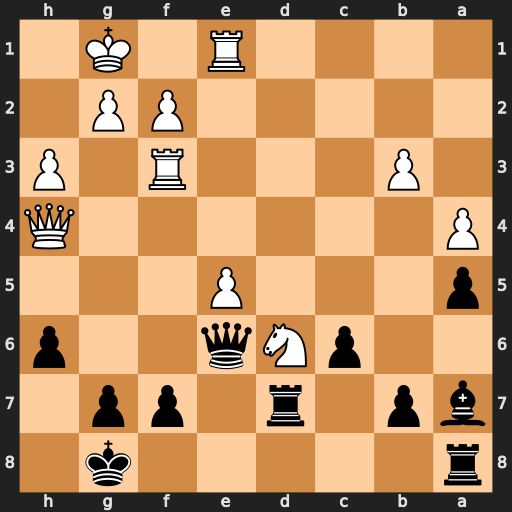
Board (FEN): r5k1/bp1r1pp1/2pNq2p/p3P3/P6Q/1P3R1P/5PP1/4R1K1
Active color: b
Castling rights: -
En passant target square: -
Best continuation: Rxd6 exd6 Qxe1+